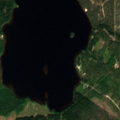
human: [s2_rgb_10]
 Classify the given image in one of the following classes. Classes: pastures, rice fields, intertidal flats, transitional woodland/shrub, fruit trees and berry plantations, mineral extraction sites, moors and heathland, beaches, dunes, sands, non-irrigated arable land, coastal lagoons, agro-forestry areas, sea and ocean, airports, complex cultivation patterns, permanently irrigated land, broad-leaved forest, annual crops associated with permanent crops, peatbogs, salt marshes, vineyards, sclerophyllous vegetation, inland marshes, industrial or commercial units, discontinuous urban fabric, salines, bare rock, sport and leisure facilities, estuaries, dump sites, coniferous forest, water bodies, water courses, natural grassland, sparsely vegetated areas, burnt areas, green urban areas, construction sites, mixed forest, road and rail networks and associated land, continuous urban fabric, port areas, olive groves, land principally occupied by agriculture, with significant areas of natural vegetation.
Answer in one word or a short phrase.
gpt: coniferous forest, mixed forest, water bodies